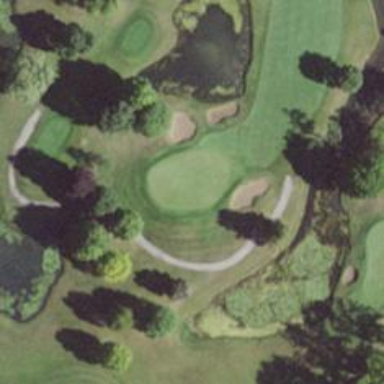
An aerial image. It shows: Path for both roads and golfers.